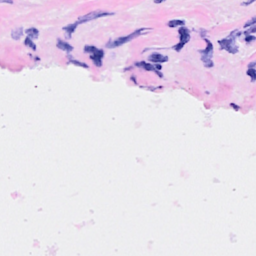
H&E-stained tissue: Breast